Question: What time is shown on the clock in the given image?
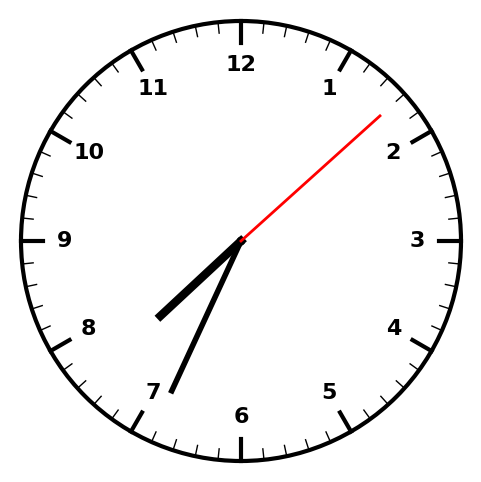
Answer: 07:34:08